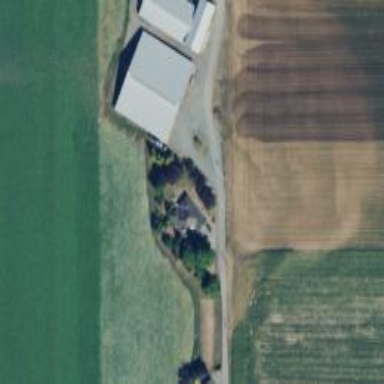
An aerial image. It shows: Farmyard area.